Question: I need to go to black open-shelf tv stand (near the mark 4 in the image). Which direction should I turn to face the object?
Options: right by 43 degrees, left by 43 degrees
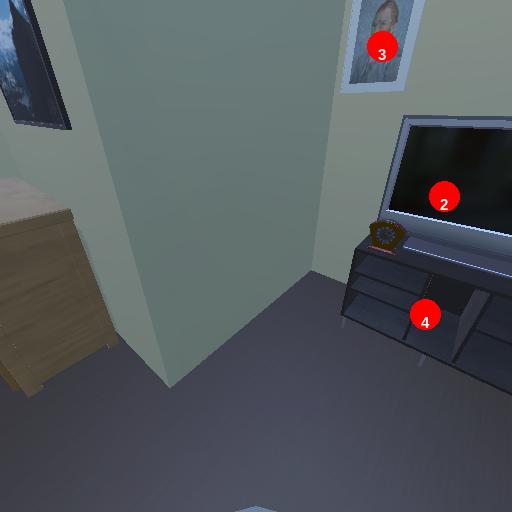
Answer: right by 43 degrees